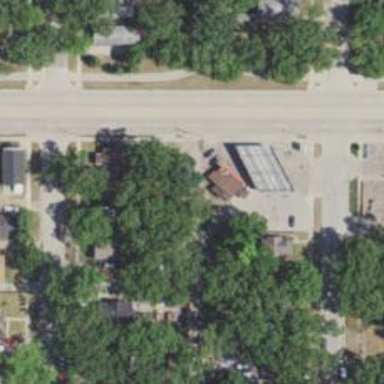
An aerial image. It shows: Alley classified as service road.